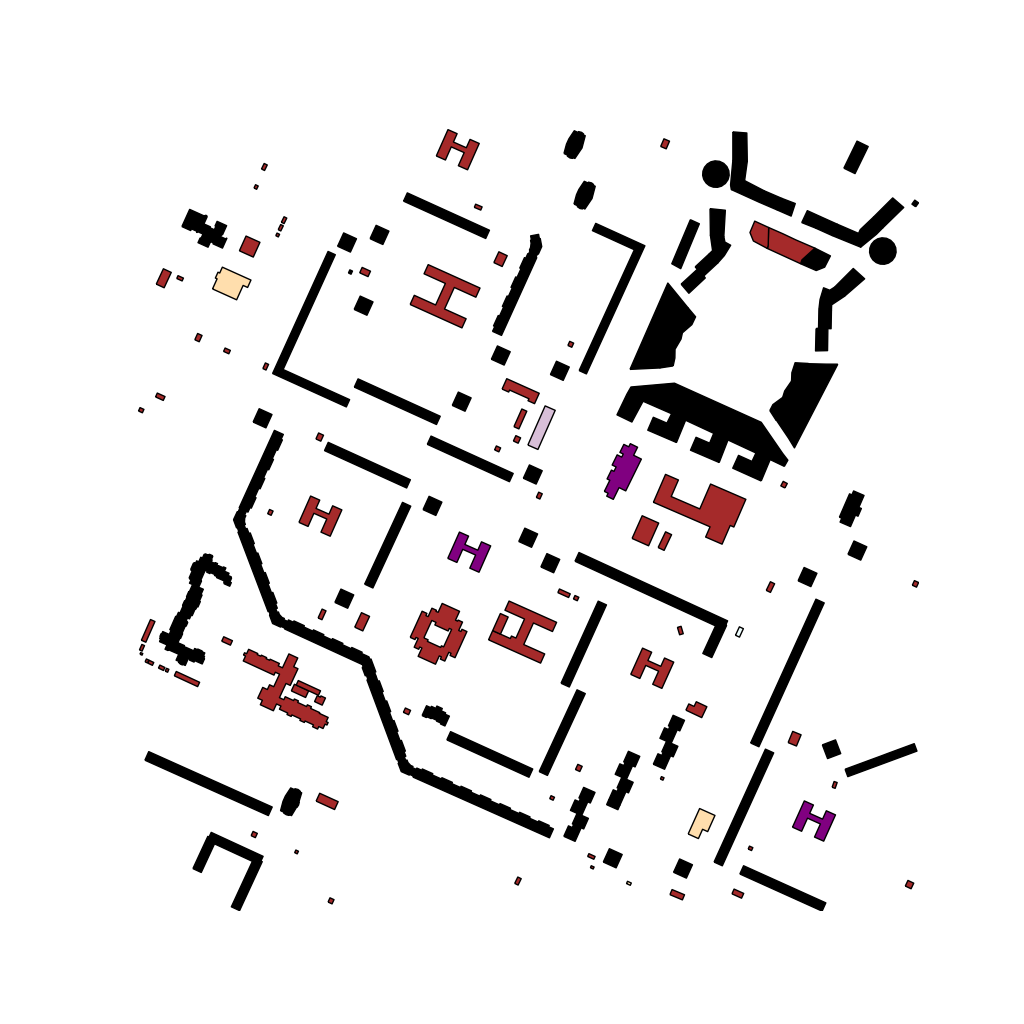
Tags: overhead vector_map, business, recreation, residential, special, modern, soviet, high_rise, individual_rise, low_rise, density_4, Building, Clothes, Facility, Grocery, Kinder, Polyclinic, Supermkt, 1.0 km²